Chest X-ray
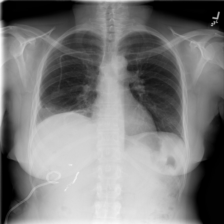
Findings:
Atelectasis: positive
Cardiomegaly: negative
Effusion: positive
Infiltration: negative
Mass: negative
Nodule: negative
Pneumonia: negative
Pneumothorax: negative
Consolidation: negative
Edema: negative
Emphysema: negative
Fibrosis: negative
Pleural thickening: negative
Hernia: negative